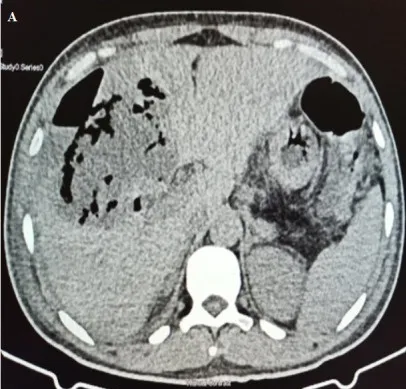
A,B) axial and sagittal non-contrast computed tomography scan of the abdomen showing a large gas-forming liver abscess in segments VII and VIII with peri-hepatic and intrahepatic air-fluid levels.
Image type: radiology (ct)